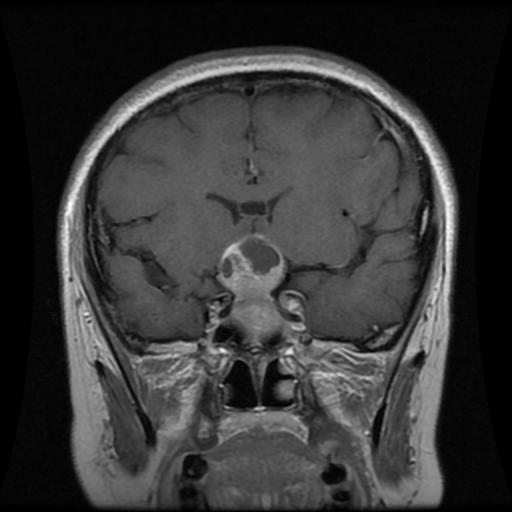
Label: pituitary